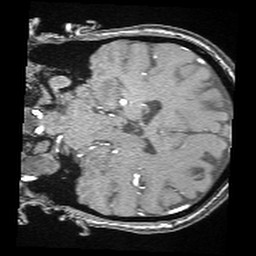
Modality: angio
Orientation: coronal
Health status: ill
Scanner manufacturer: siemens
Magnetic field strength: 3 T
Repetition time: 0.021 s
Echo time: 0.00343 s